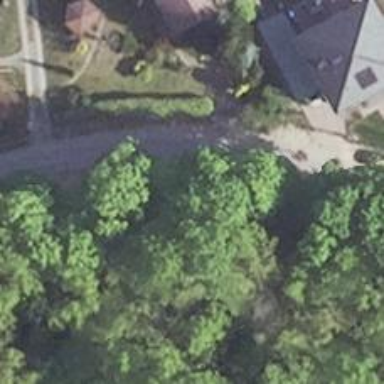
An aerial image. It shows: Residential road without sidewalk.